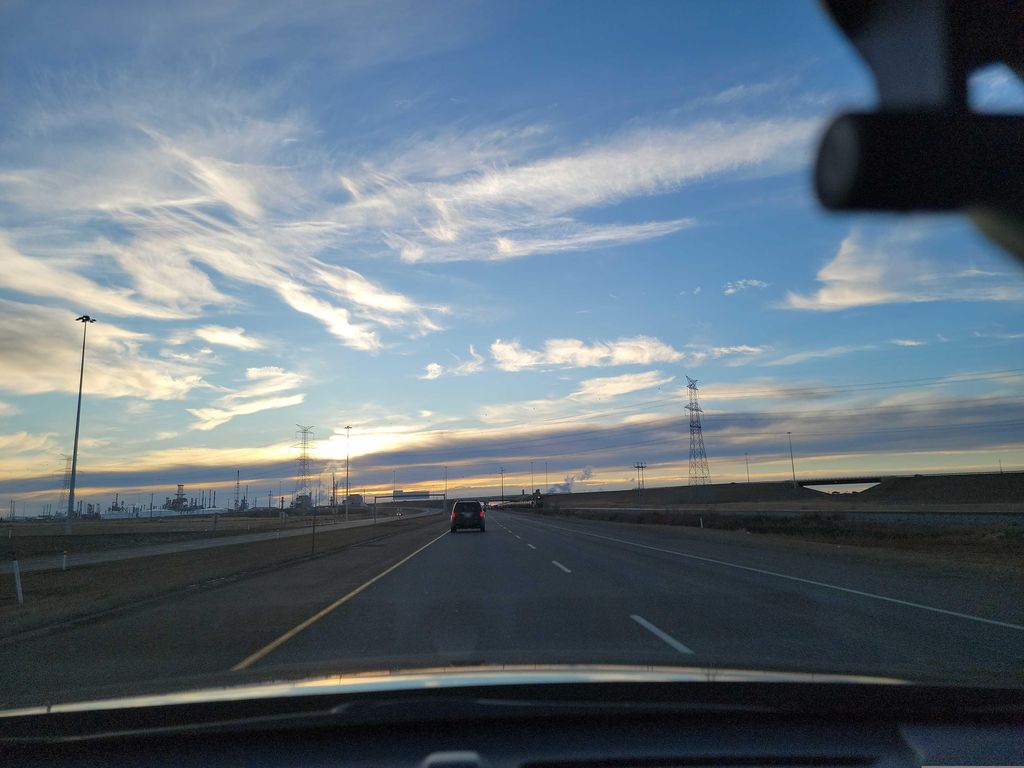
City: edmonton